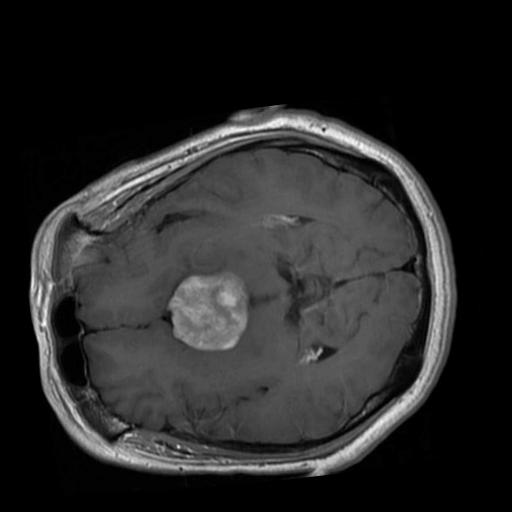
Label: brain_tumor